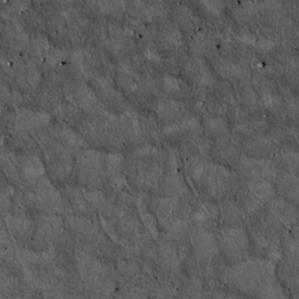
Label: non_frost